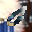
Label: 0